Interaction volume radius: 5 \u00c5
Interaction volume height: 30 \u00c5
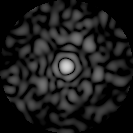
Disorder parameter: 0.8518